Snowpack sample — Loveland Pass, Silver Plume, Colorado, USA (2/11/26, 12:00 PM MST)
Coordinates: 39.663, -105.886
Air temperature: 35 °F
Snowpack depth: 82 cm
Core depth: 10 cm
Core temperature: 15.8 °F
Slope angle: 13°, slope face: 12°
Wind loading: high
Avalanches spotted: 1
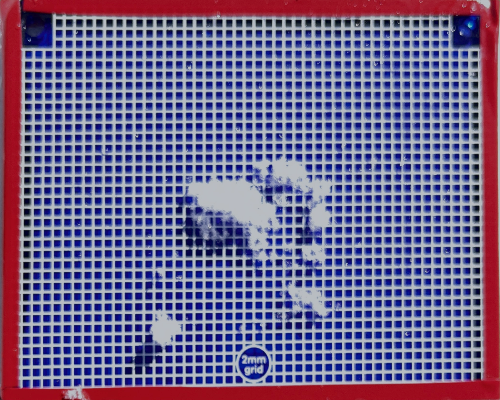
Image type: profile
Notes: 1 small avalanche spotted on the north side of the bowl, lots of wind loading